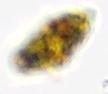
Label: Akashiwo